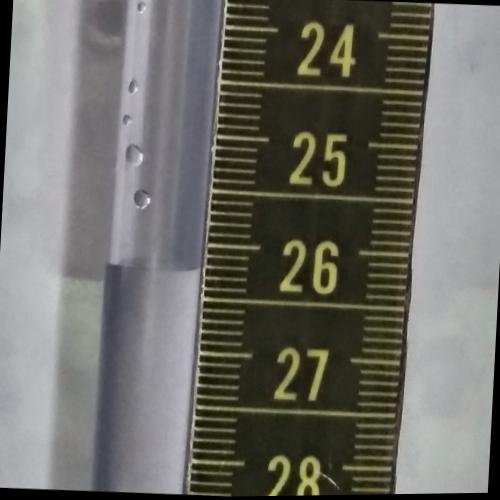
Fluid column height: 26.2 cm